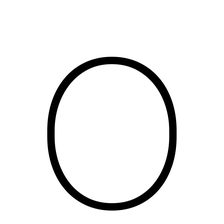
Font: Roboto_Thin